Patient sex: M
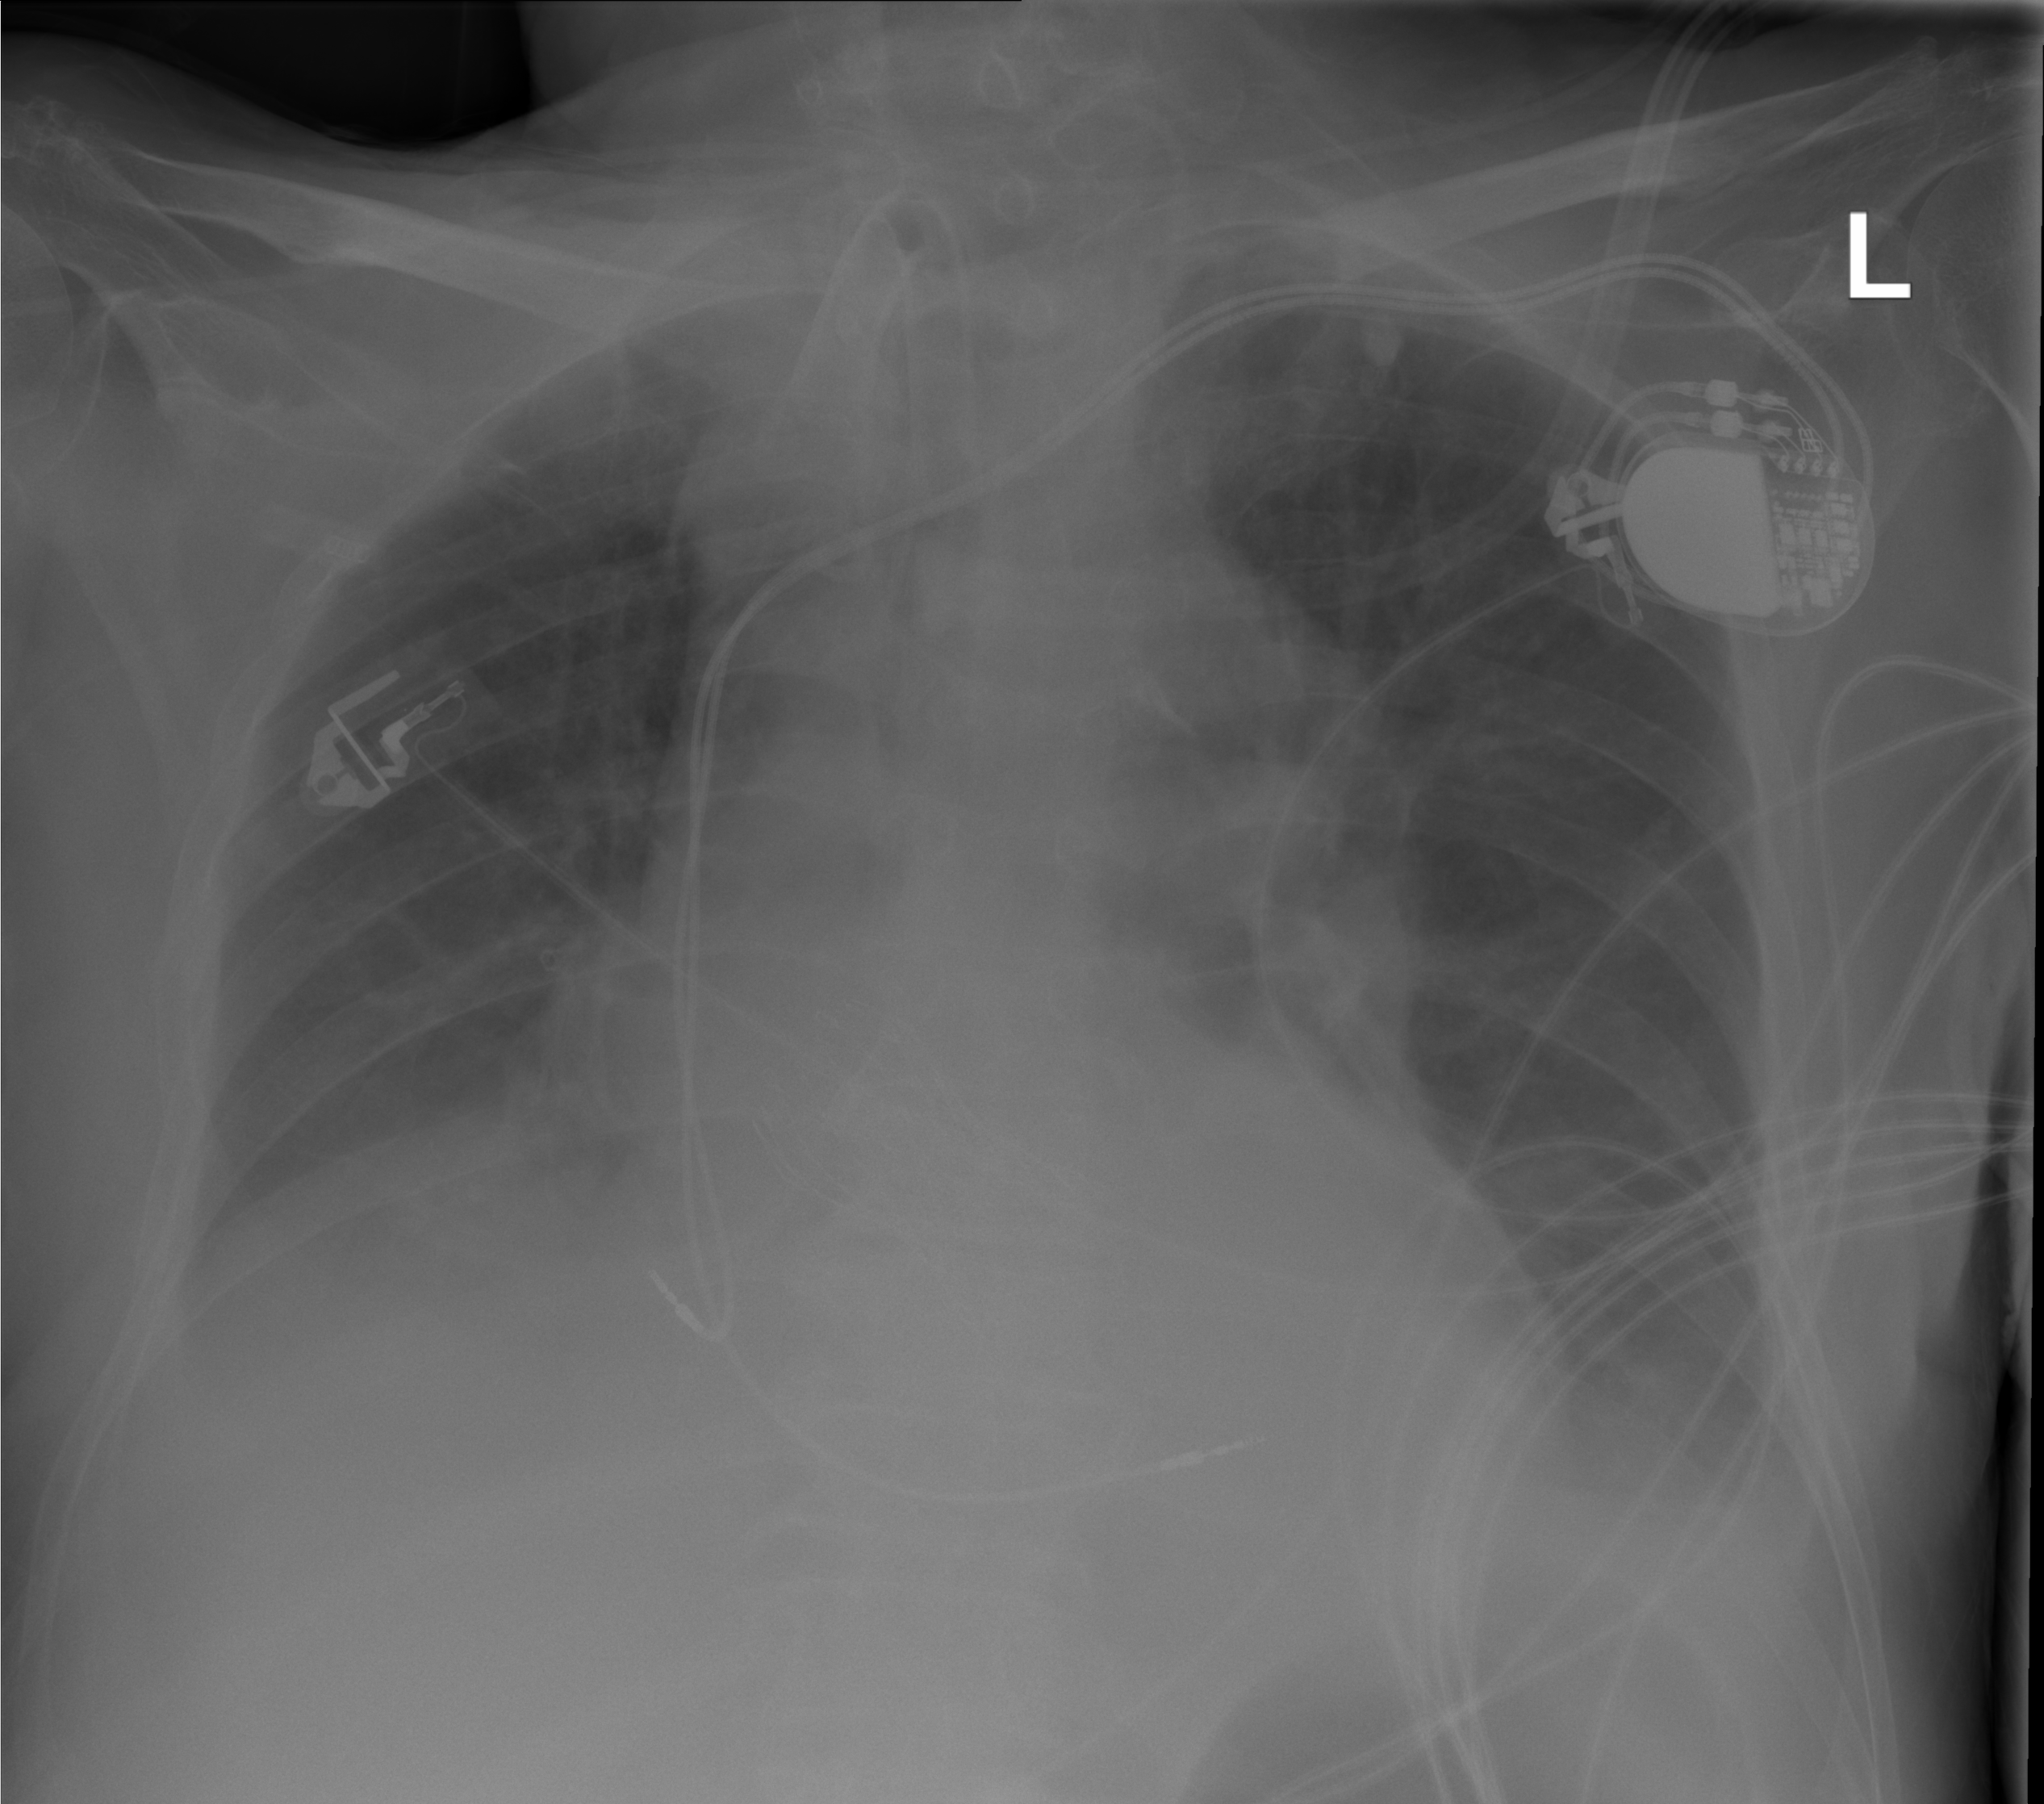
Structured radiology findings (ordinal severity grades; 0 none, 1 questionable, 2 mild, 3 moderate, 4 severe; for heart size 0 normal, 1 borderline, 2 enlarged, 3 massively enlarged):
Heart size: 2
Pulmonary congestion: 1
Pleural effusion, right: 2
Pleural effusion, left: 2
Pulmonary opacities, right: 2
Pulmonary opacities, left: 0
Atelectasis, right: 2
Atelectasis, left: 0